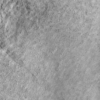
Label: not_dusty